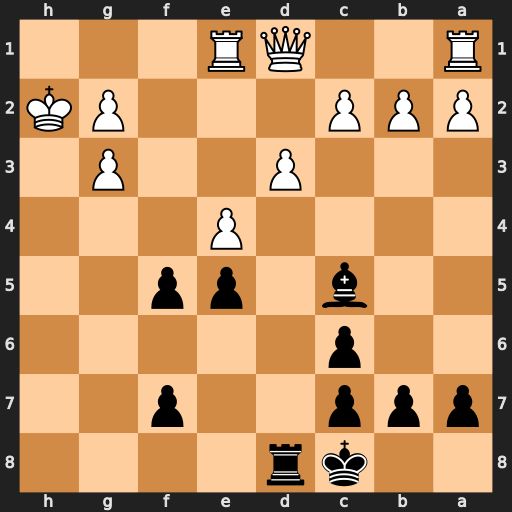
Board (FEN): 2kr4/ppp2p2/2p5/2b1pp2/4P3/3P2P1/PPP3PK/R2QR3
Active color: b
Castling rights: -
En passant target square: -
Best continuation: Rh8+ Qh5 Rxh5#